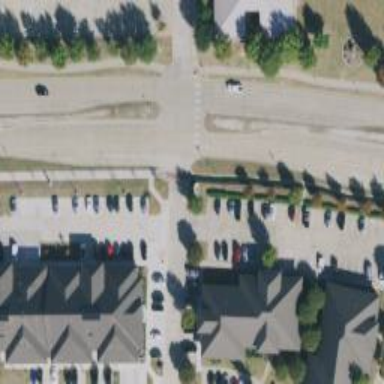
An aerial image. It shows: Tertiary road with separate sidewalk.